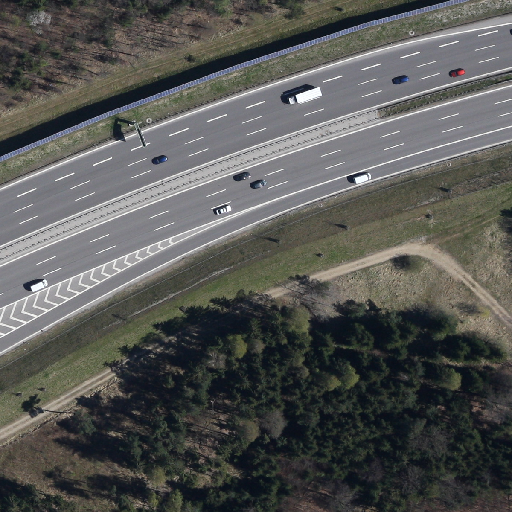
Referring expression: vehicle